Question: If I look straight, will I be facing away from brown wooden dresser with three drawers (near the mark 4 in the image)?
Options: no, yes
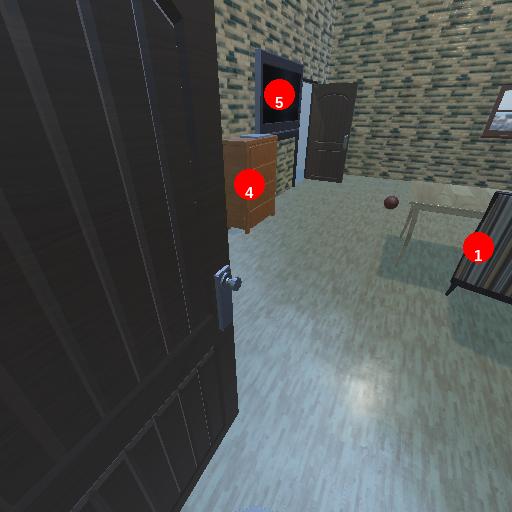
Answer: no